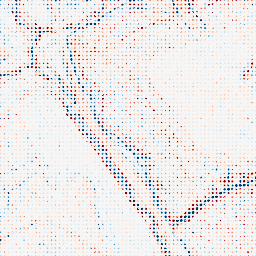
Category: edge_preserving
Decomposition family: anisotropic_diffusion
Decomposition parameters: iterations: 10
kappa: 10
gamma: 0.15
Upsampling method: sinc_blackman
Upsampling parameters: scale: 8
kernel_size: 4
Upsampling scale: 8